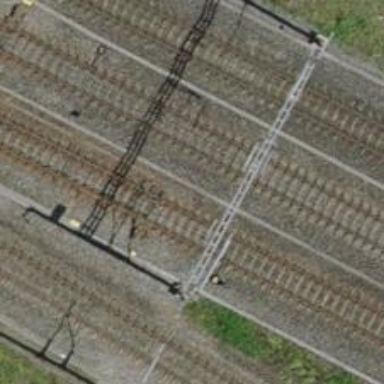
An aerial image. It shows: Railway junction.